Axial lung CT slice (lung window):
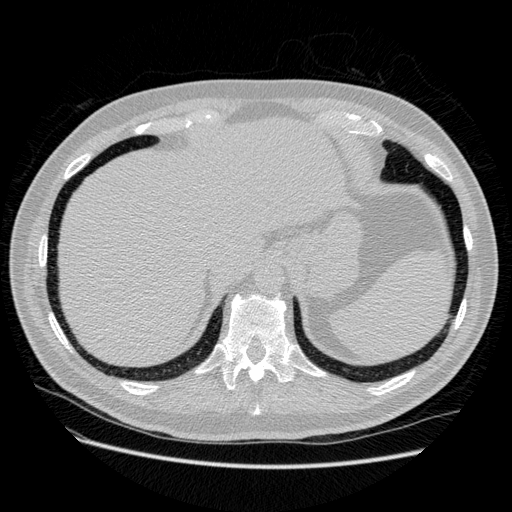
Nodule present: no